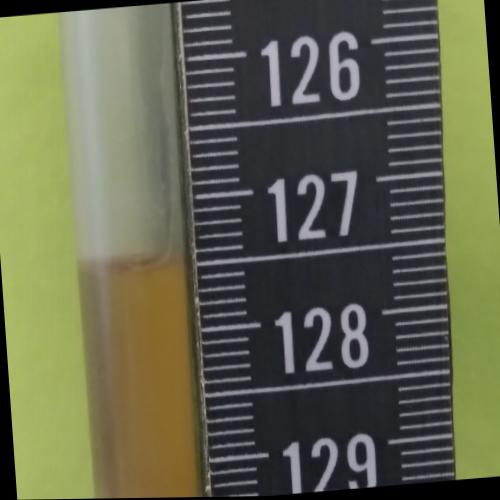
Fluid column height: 127.5 cm